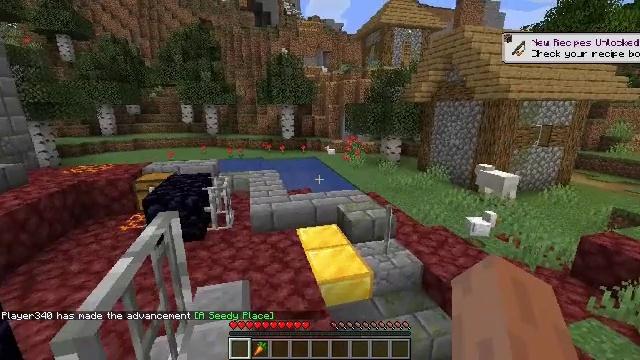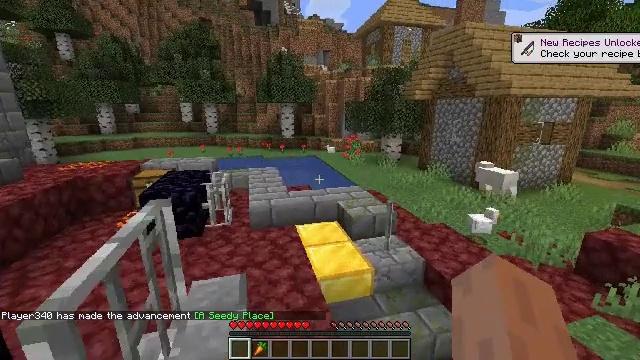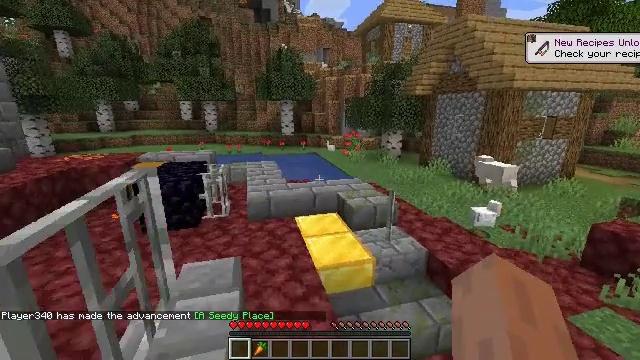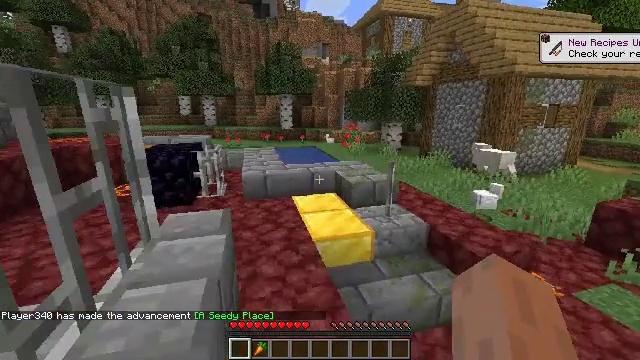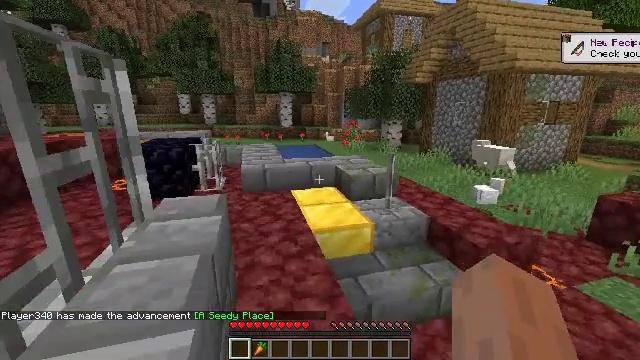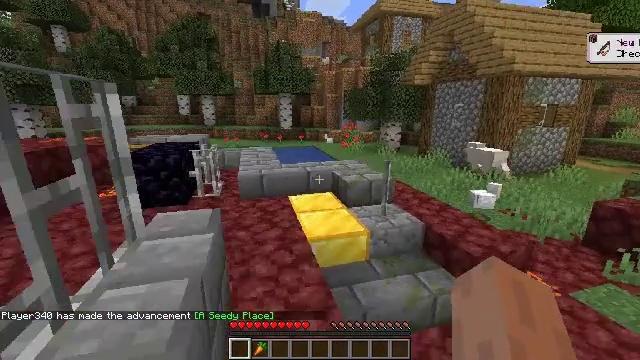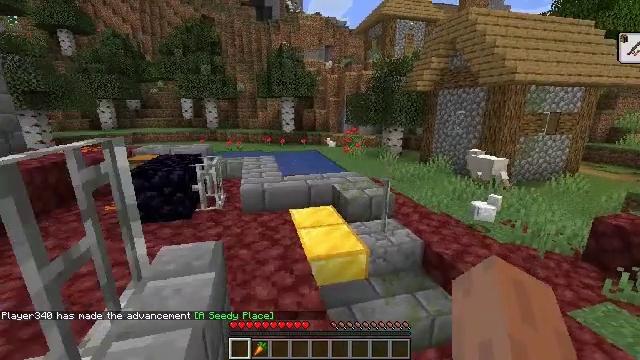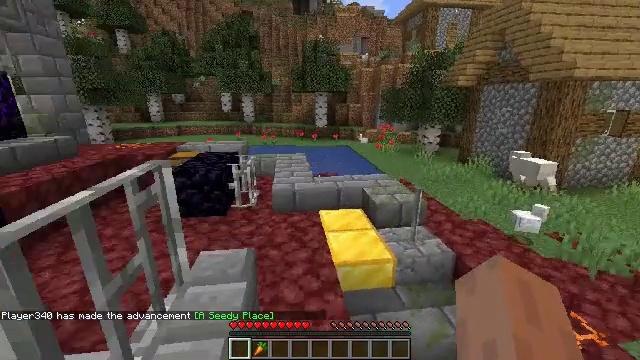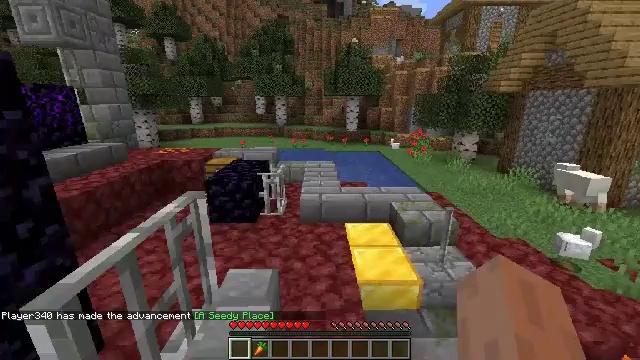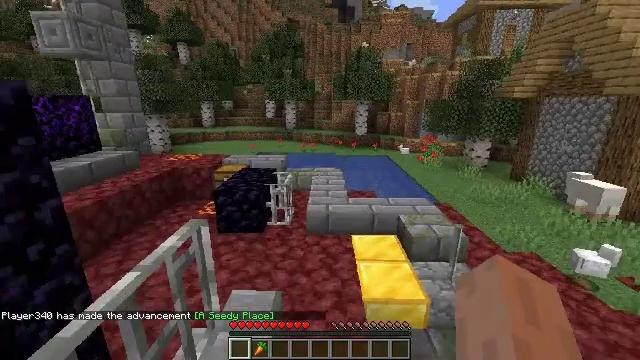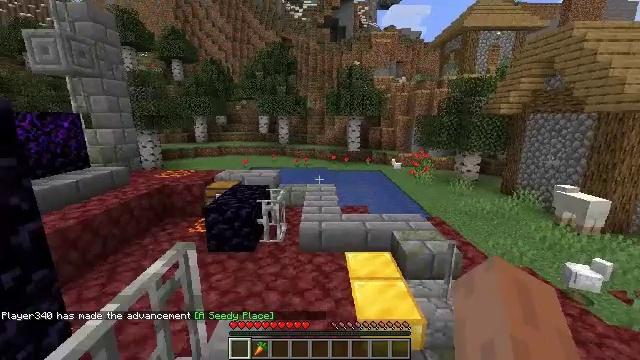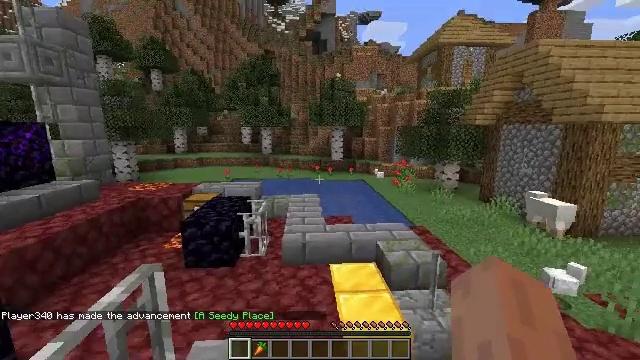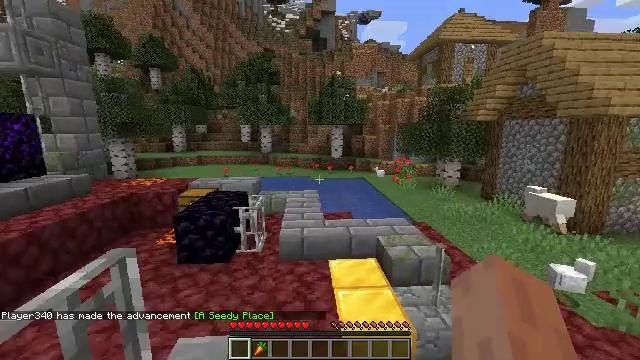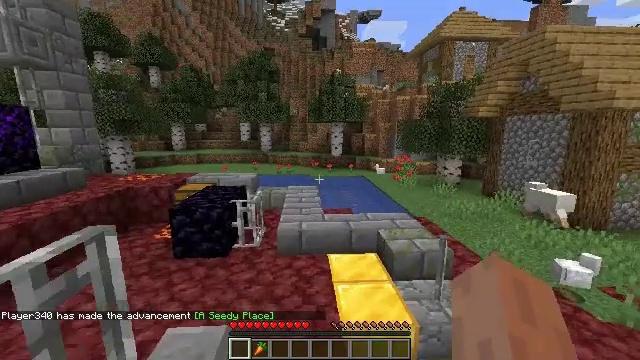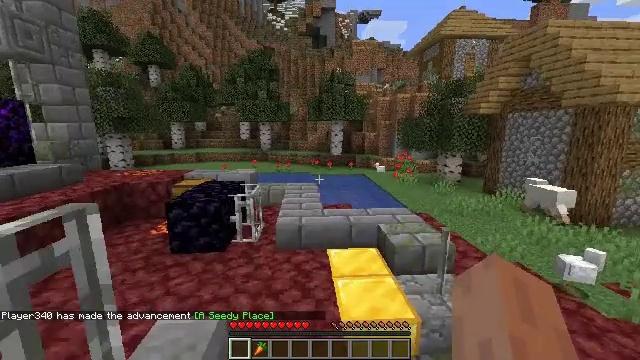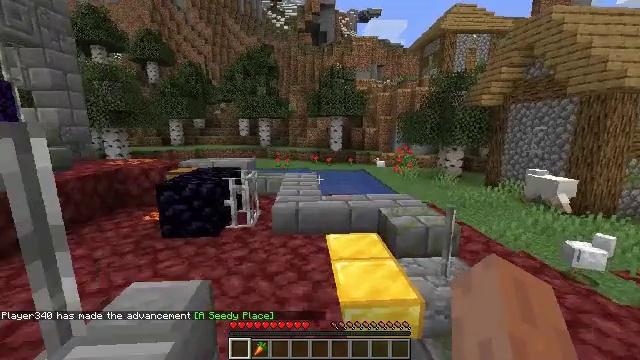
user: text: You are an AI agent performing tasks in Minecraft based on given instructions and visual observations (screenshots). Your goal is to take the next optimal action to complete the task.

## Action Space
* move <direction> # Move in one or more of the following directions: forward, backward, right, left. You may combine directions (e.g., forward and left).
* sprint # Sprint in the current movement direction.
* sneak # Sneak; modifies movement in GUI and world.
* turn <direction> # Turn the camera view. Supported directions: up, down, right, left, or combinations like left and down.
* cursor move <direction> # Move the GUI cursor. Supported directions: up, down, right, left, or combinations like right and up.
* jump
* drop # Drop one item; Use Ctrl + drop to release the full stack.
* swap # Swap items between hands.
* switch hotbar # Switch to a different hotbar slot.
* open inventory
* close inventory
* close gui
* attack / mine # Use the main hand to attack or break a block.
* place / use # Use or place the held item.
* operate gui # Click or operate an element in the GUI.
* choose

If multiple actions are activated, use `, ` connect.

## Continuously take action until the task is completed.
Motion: motion action
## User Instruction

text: Hunt a chicken.
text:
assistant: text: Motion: move forward, jump
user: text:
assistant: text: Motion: move forward, jump
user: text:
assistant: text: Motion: move forward, jump
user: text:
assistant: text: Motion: move forward, jump
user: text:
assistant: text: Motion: move forward, jump
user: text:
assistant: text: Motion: move forward, jump
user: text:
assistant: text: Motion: move forward, turn left and down, jump
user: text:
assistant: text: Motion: move forward, turn left, jump
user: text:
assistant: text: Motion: move forward, turn left, jump
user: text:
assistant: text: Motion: move forward, turn right and up, jump
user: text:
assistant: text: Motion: move forward, turn right and up, jump
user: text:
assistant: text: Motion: move forward, jump
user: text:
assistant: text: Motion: move forward, jump
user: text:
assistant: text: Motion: move forward and move right, jump
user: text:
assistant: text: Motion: move forward and move right, jump
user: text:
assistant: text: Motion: move forward and move right, jump
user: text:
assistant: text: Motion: move forward and move right, jump
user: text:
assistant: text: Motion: move forward and move right, jump
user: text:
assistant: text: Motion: move forward, jump
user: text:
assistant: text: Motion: move forward, turn left and up, jump
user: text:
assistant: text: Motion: move forward, turn left and up, jump
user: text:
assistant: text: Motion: move forward, turn right and up, jump
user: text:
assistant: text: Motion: move forward, turn left
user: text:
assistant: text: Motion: move forward, turn left and down, jump
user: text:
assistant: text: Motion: move forward and move right, turn left and down, jump
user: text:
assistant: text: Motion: move forward and move right, jump
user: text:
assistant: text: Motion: move forward and move right, turn down, jump
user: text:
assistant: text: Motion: move forward and move right, turn right and down, jump
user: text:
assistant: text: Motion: move forward and move right, turn right and down, jump
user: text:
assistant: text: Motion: move forward and move right, turn right and down